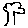
Label: tree